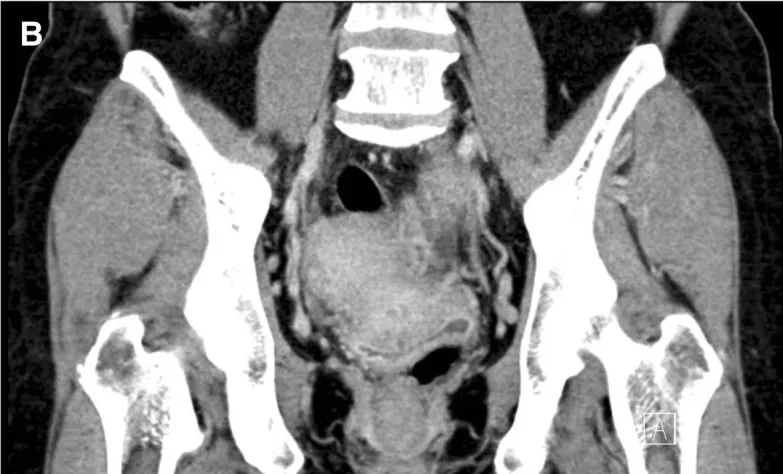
Computed tomography (CT) images showed lobulated soft tissue density mass (9.0 x 13.6 cm) suggesting left ovarian cancer. (b) coronal image.
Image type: radiology (ct)